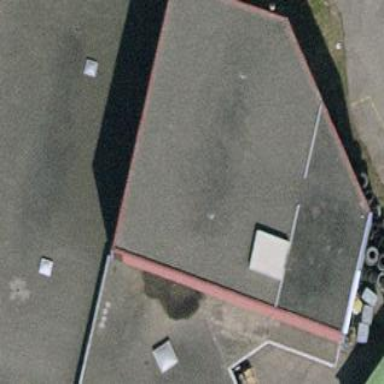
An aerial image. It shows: Commercial building.